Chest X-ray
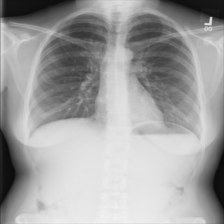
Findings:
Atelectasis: negative
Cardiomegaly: negative
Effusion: negative
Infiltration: negative
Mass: negative
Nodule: negative
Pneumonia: negative
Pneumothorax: negative
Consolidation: negative
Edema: negative
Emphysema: negative
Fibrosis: negative
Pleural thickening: negative
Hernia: negative